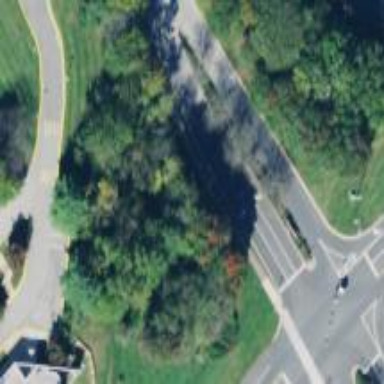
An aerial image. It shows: Traffic island.